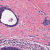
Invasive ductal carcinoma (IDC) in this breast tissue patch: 0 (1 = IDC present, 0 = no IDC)